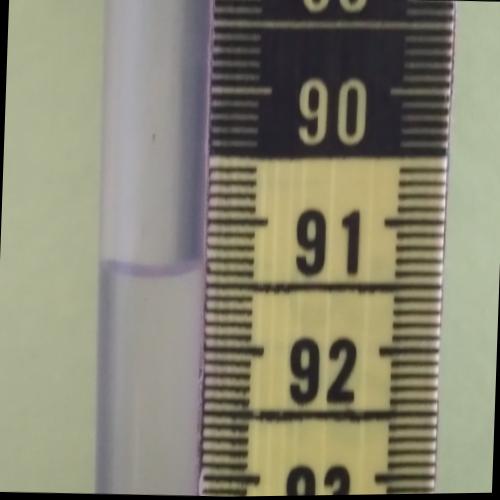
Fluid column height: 91.4 cm